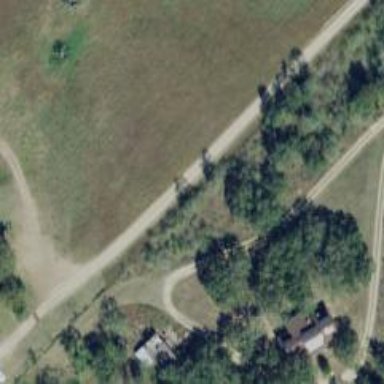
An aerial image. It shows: Driveway.